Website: lowes
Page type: billing-address
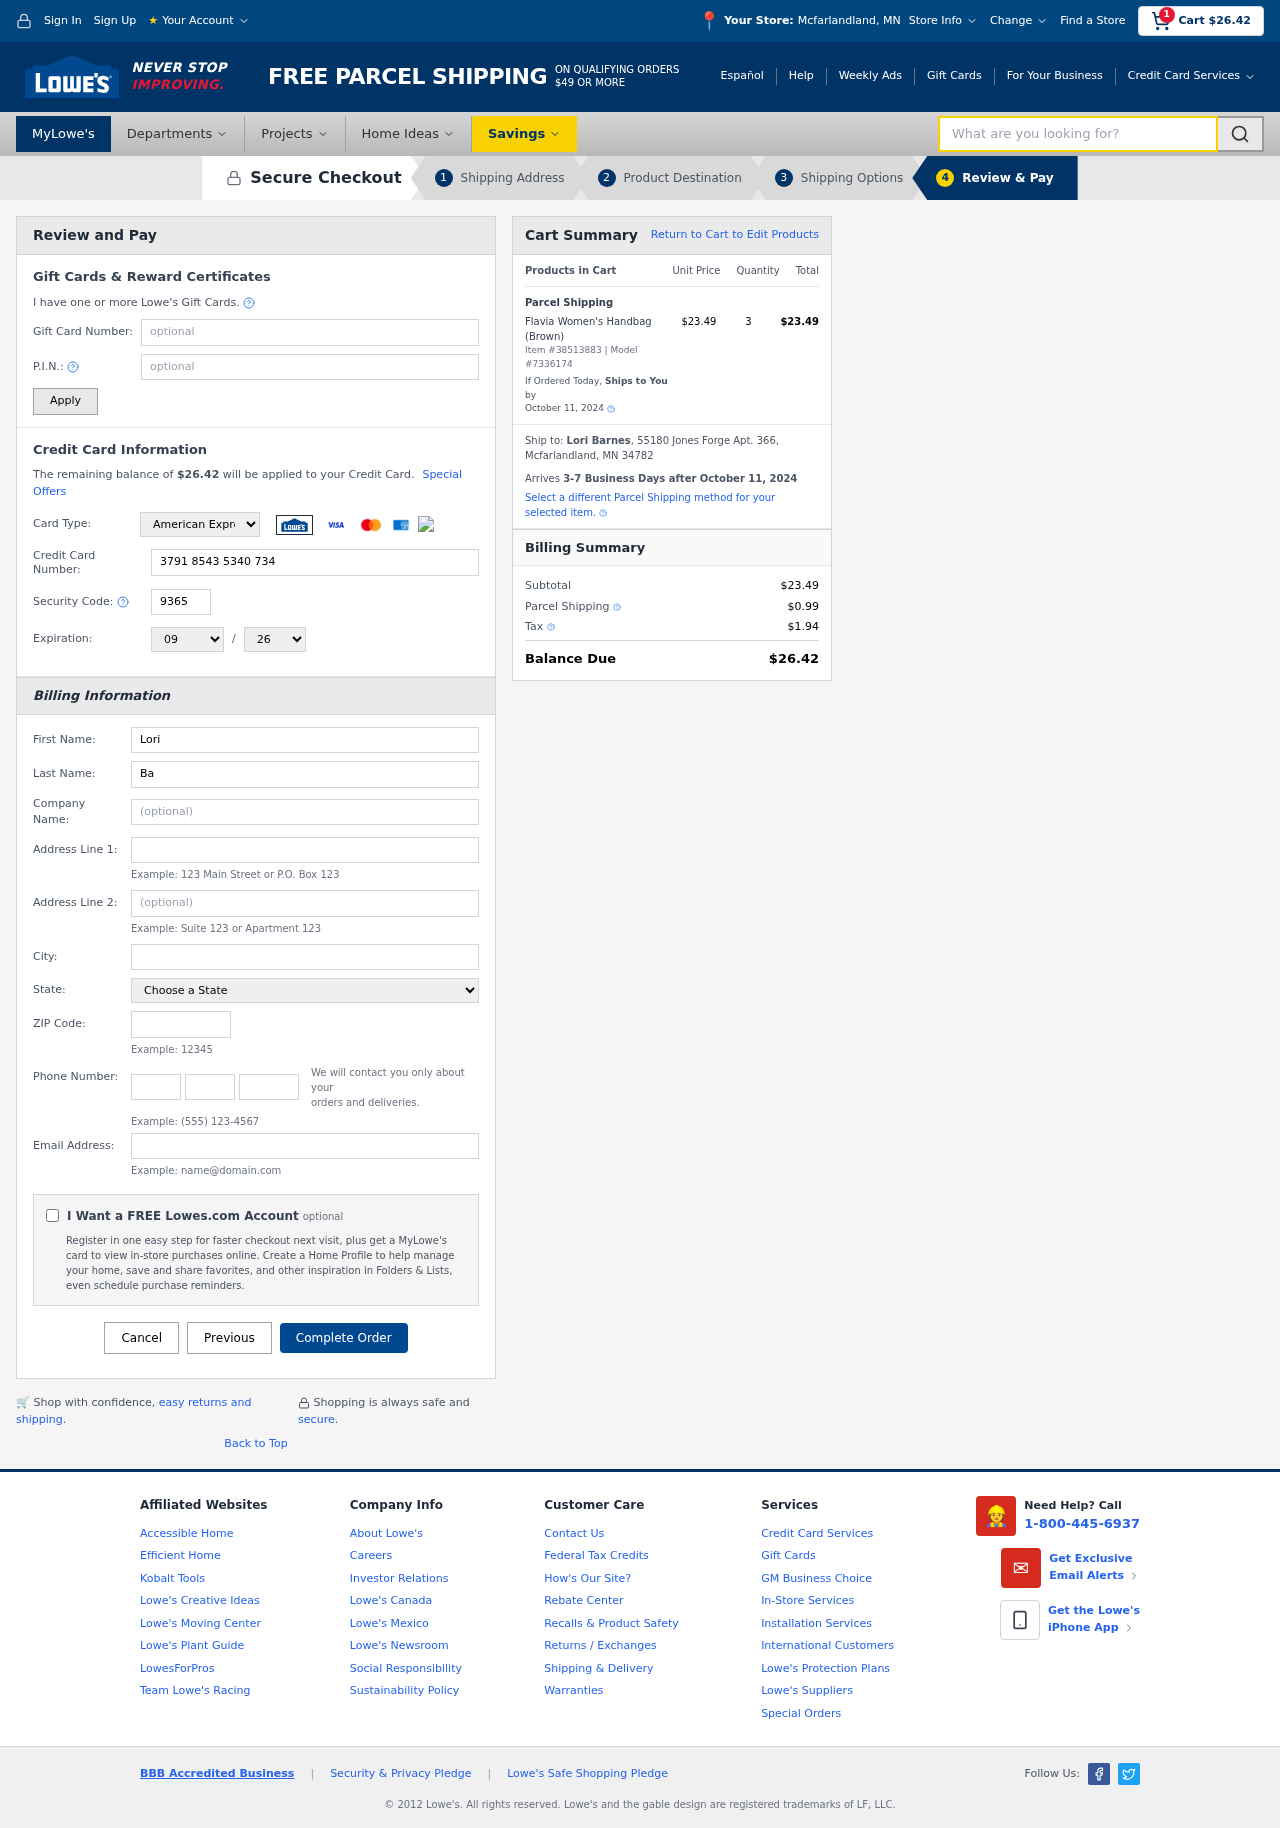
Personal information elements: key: PII_CARD_CVV
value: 9365
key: PII_CARD_EXPIRY_MONTH
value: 09
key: PII_CARD_EXPIRY_YEAR
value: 26
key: PII_CARD_NUMBER
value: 3791 8543 5340 734
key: PII_CARD_TYPE
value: American Express
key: PII_CITY
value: Mcfarlandland
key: PII_CITY_STATE
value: Mcfarlandland, MN
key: PII_COMPANY
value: Green, Martin and Gibson
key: PII_EMAIL
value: loribarnes@yahoo.com
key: PII_FIRSTNAME
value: Lori
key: PII_FULLNAME
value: Lori Barnes
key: PII_LASTNAME
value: Barnes
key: PII_PHONE_AREA
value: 380
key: PII_PHONE_PREFIX
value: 460
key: PII_PHONE_SUFFIX
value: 0813
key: PII_POSTCODE
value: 34782
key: PII_STATE
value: Minnesota
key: PII_STREET
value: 55180 Jones Forge Apt. 366
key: PII_STREET2
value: Apt. 834
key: PII_CITY_STATE_ZIP
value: Mcfarlandland, MN 34782
Product elements: key: PRODUCT1_NAME
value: Flavia Women's Handbag (Brown)
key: PRODUCT1_PRICE
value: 23.49
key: PRODUCT1_QUANTITY
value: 3
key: PRODUCT_ITEM_NUMBER
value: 38513883
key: PRODUCT_MODEL_NUMBER
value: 7336174
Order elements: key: ORDER_SUBTOTAL
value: $26.42
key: ORDER_TOTAL
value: $26.42
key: ORDER_SHIPPING_DATE
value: October 11, 2024
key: ORDER_SUBTOTAL
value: $23.49
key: ORDER_DELIVERY_DATE
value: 3-7 Business Days after October 11, 2024
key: ORDER_SHIPPING_DATE2
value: October 11, 2024
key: ORDER_SUBTOTAL2
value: $23.49
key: ORDER_SHIPPING_COST
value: $0.99
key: ORDER_TAX
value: $1.94
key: ORDER_TOTAL2
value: $26.42
Search elements: key: HEADER_SEARCH
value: What are you looking for?